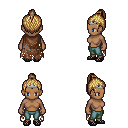
a pixel art fantasy rpg character, female body template, human, dark skin, brown tattered cape, teal pants, blonde short topknot hairstyle, silver tiara, ghillies, four views (front, back, left, right), 2x2 character sprite sheet, small pixel art, hard edges, no anti-aliasing